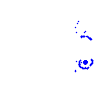
Particle: kaon